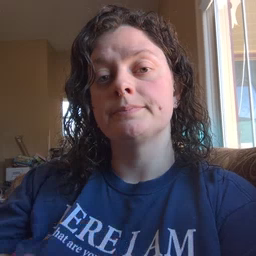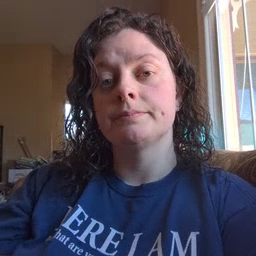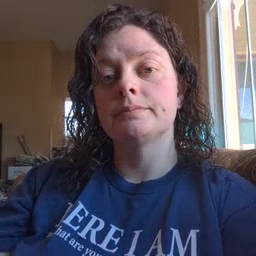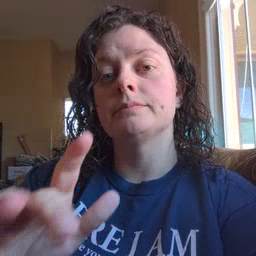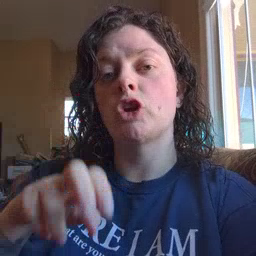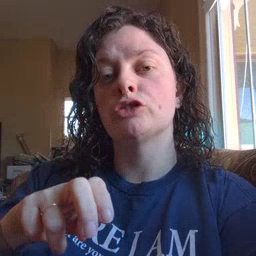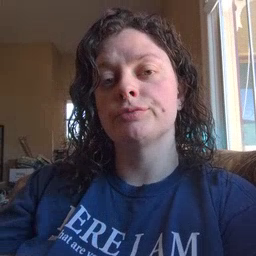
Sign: chair